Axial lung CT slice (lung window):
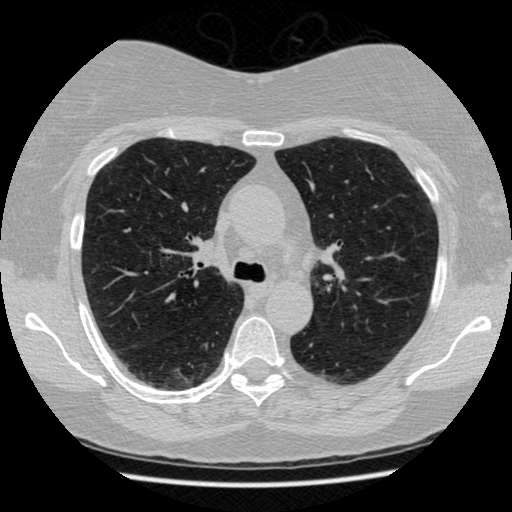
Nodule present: no